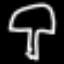
Label: mushroom